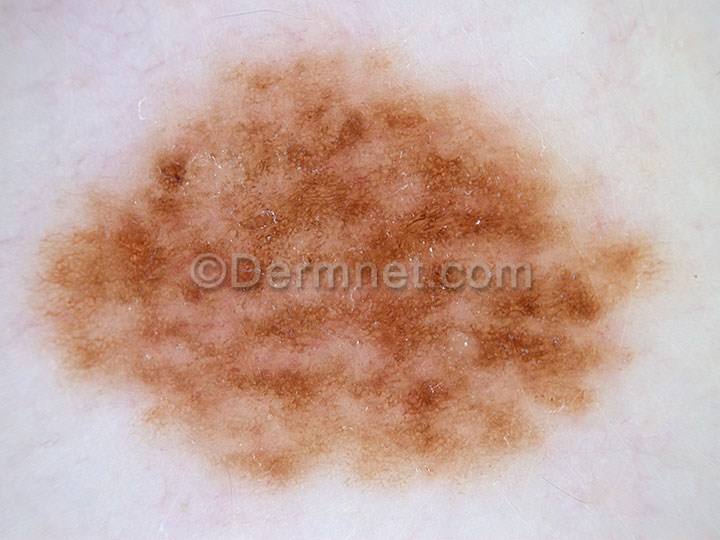
Disease: Melanoma Skin Cancer Nevi and Moles